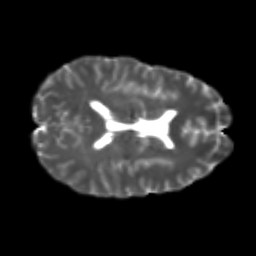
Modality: T2w
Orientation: axial
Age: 25
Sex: male
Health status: healthy
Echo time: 0.074 s